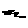
Label: zigzag